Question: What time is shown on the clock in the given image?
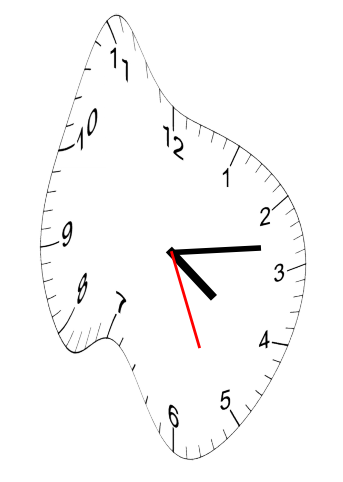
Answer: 04:13:26